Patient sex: M
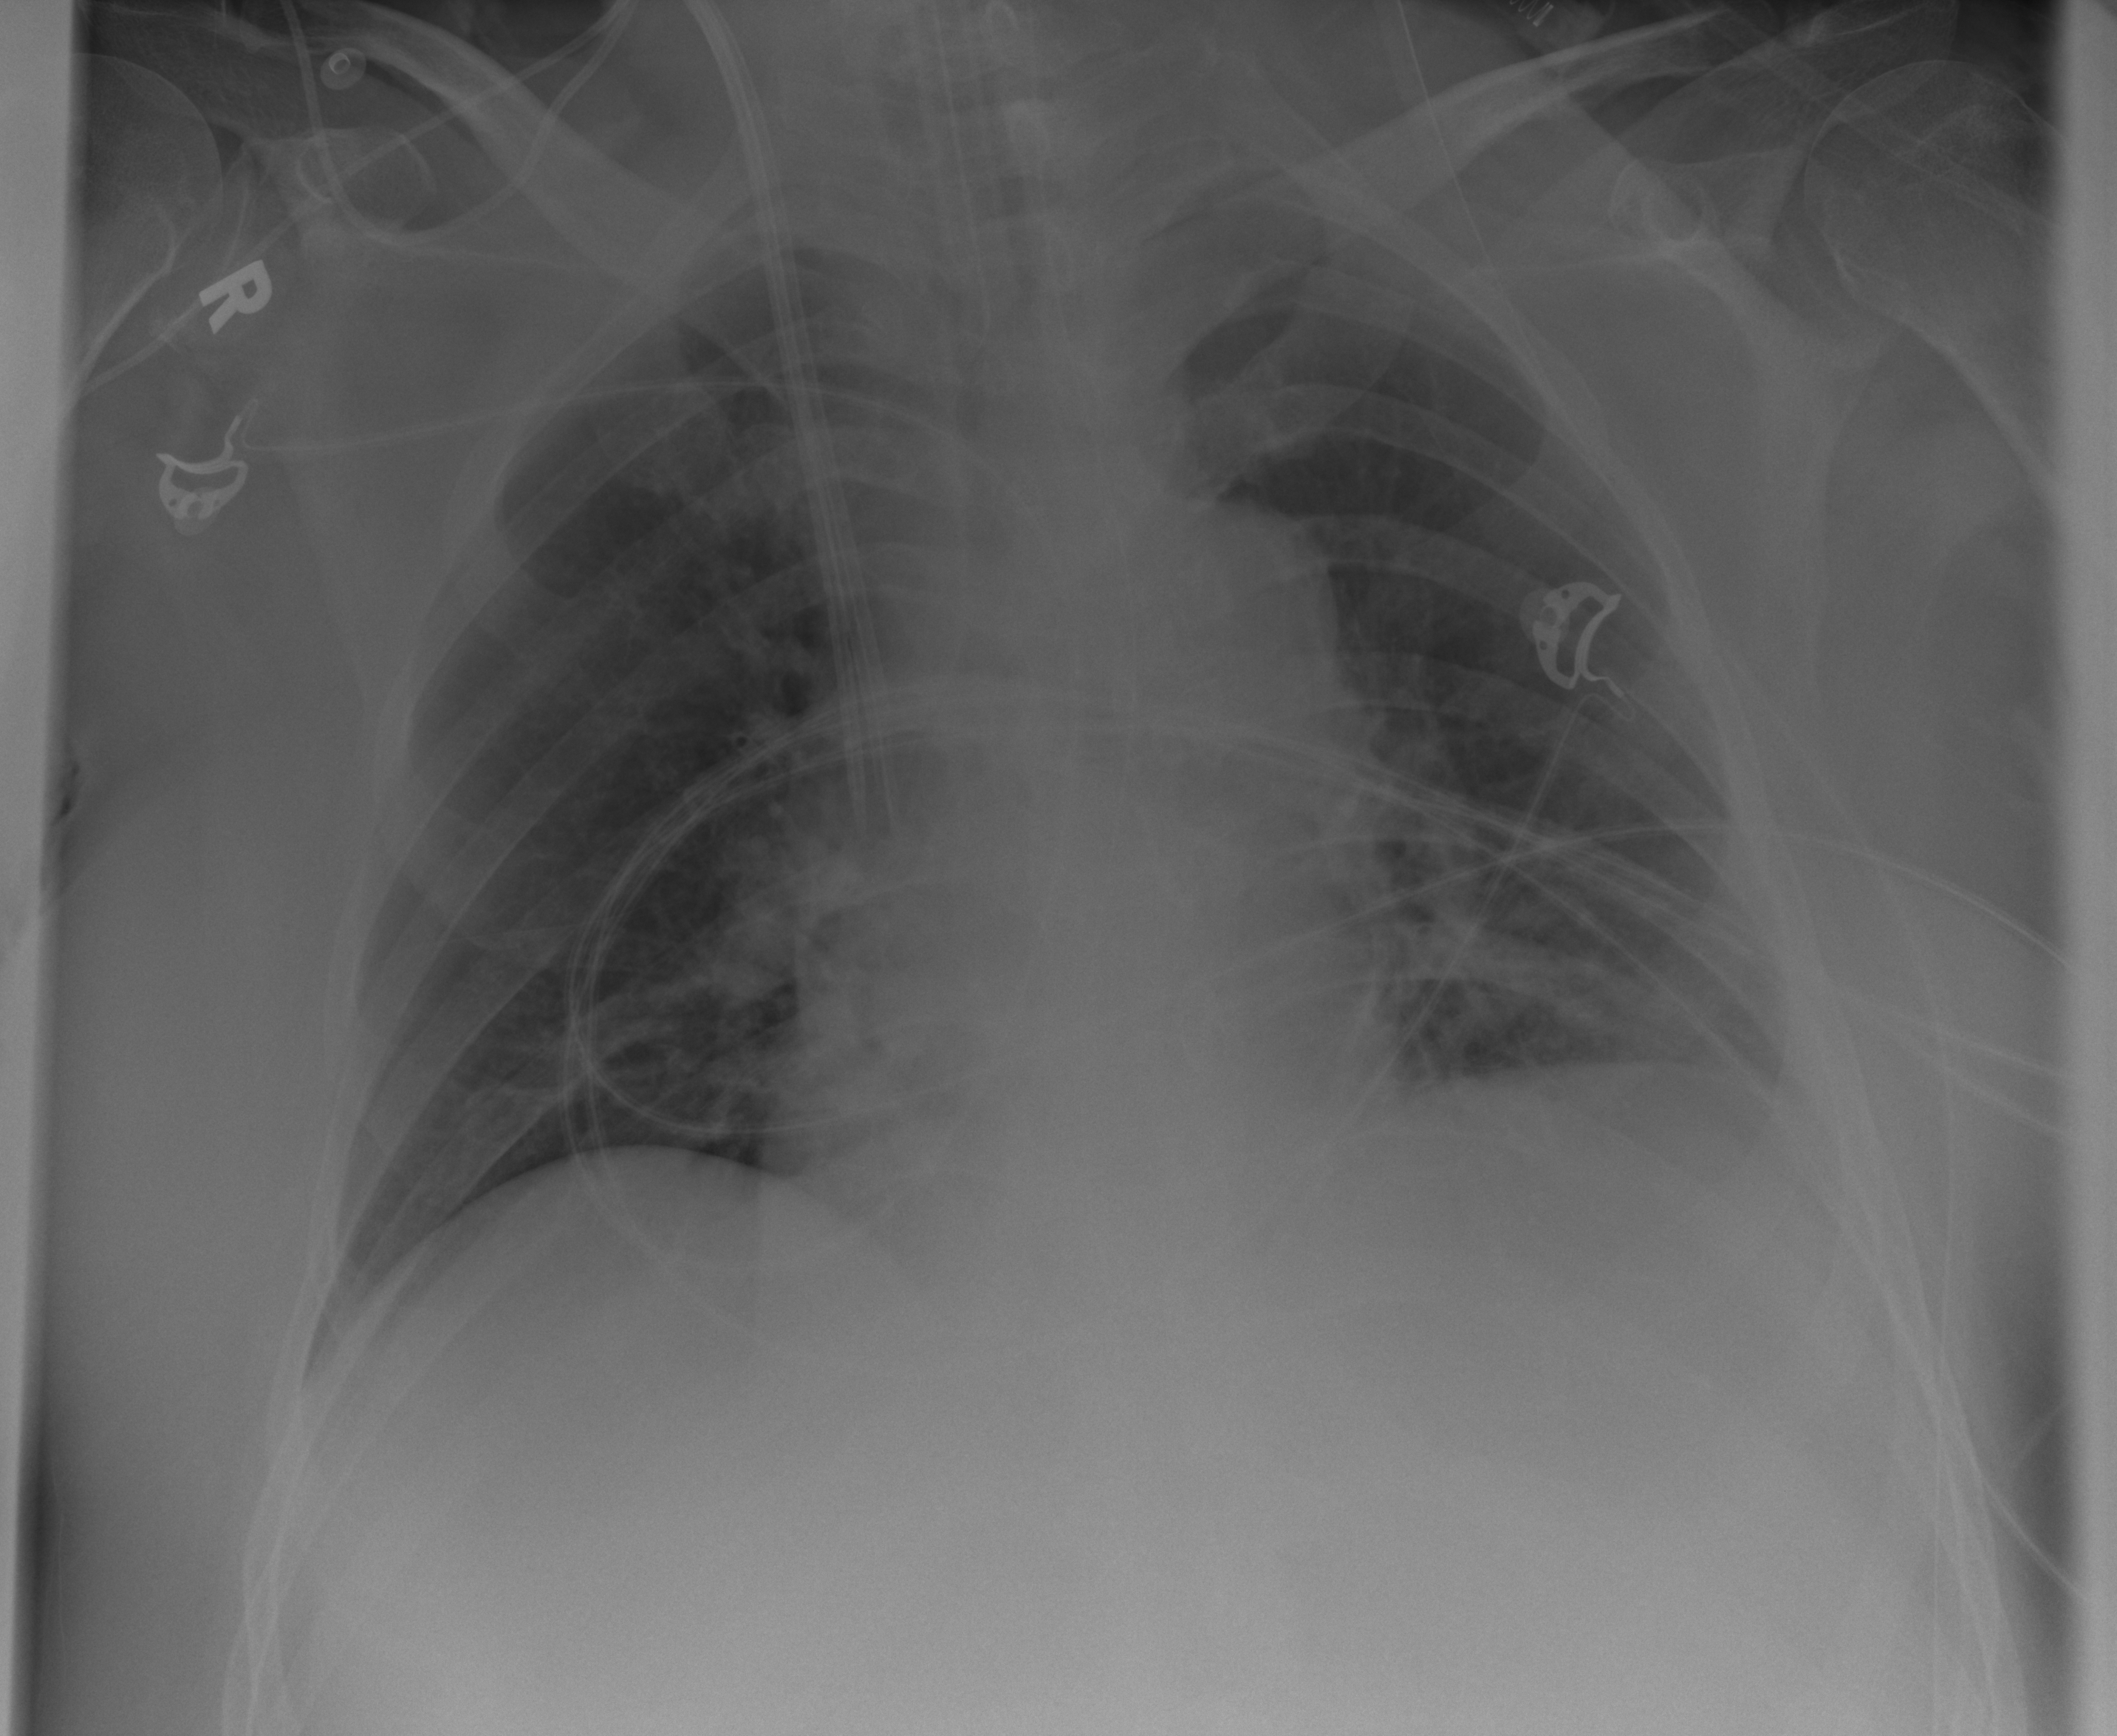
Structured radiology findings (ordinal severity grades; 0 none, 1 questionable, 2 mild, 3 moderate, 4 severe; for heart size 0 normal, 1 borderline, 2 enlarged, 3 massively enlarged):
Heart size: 0
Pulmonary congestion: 0
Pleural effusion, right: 0
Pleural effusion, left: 0
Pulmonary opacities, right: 0
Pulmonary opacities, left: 0
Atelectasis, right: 0
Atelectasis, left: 2